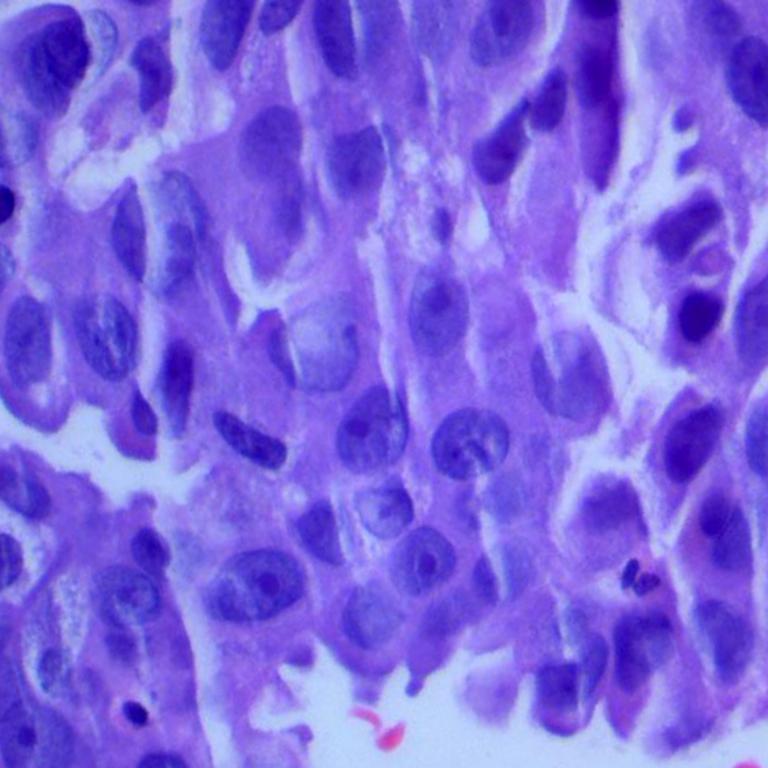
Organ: lung
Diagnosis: adenocarcinomas